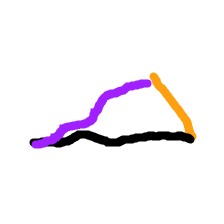
Shape: triangle